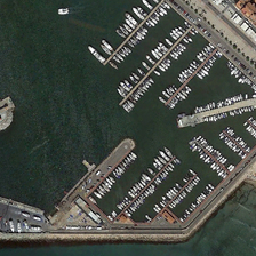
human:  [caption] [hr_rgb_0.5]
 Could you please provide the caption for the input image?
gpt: A port near the residential area has a seawall and boats berthing inside.

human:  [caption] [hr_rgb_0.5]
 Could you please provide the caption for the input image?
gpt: A harbour near a residential area has sea balls and some boats docked in it.

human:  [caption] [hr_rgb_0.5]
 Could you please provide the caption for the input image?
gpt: There was a revetment in the port near the residential area, and some ships docked.

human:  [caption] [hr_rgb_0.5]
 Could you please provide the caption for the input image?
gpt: a white ship is cruising near this crammed port .

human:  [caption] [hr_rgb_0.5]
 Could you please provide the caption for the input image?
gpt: Ports, residential areas, dams, boats on the sea and mountains